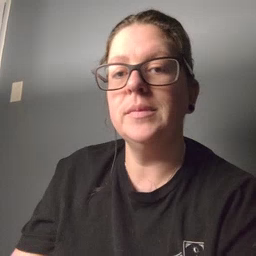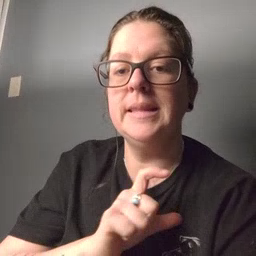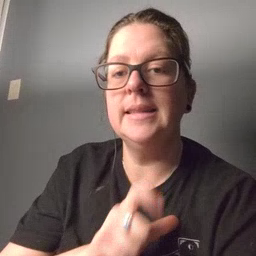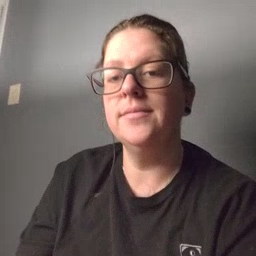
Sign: police